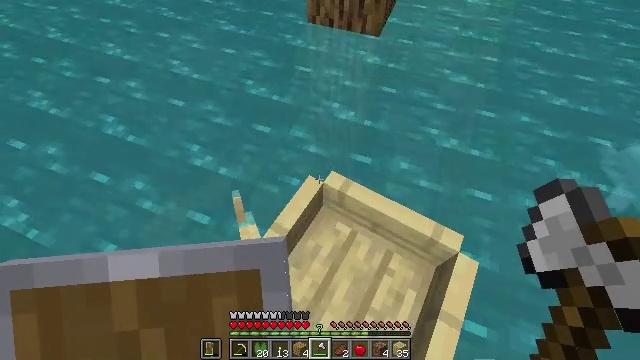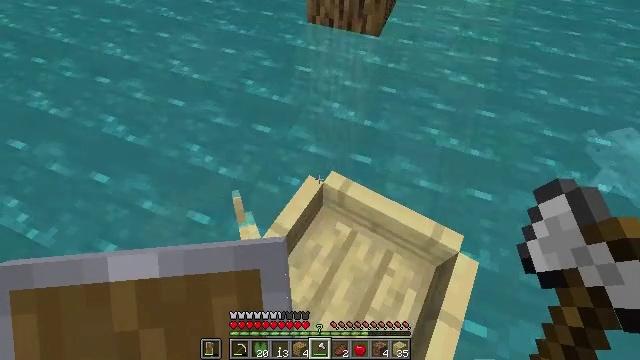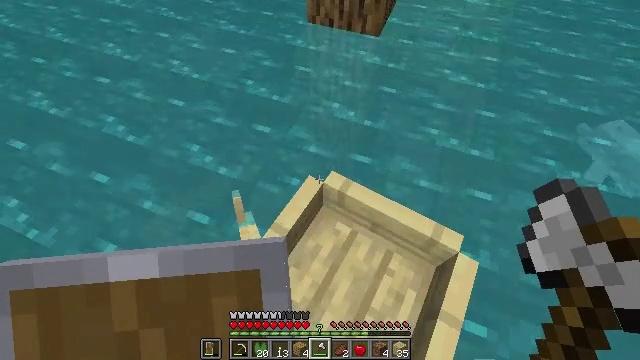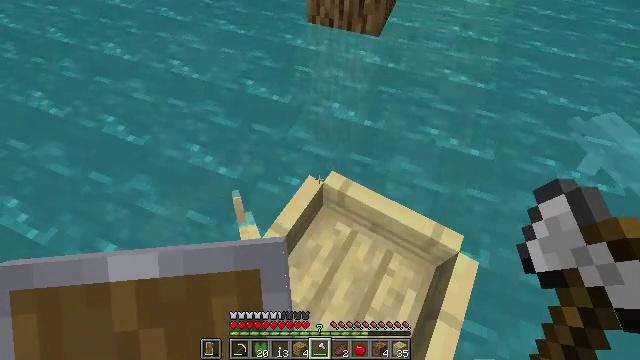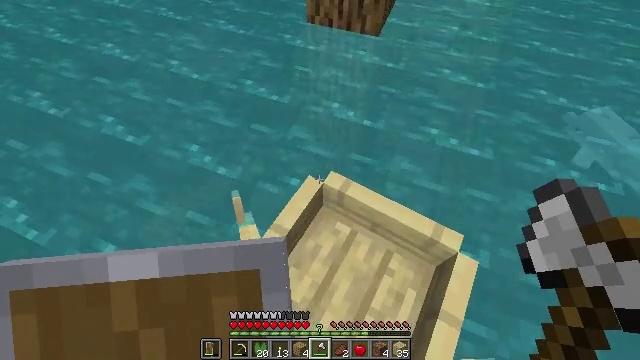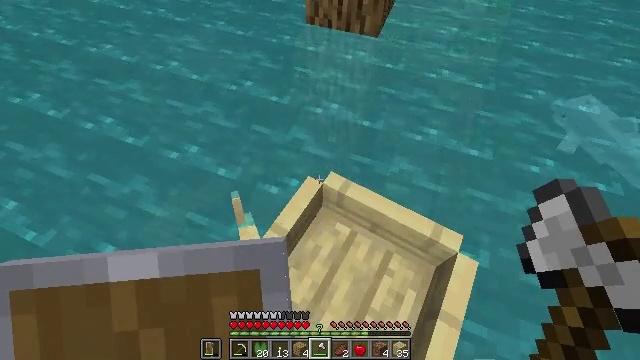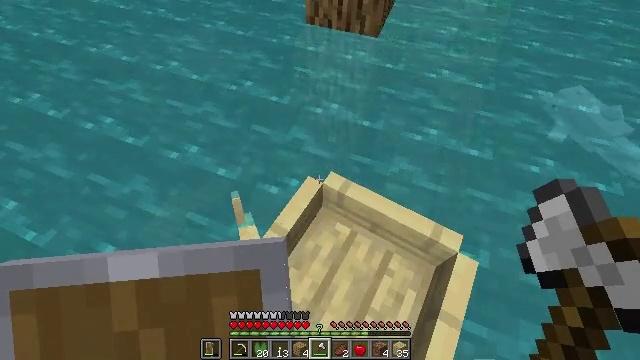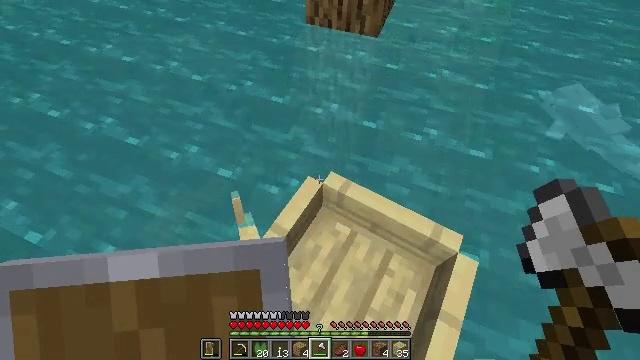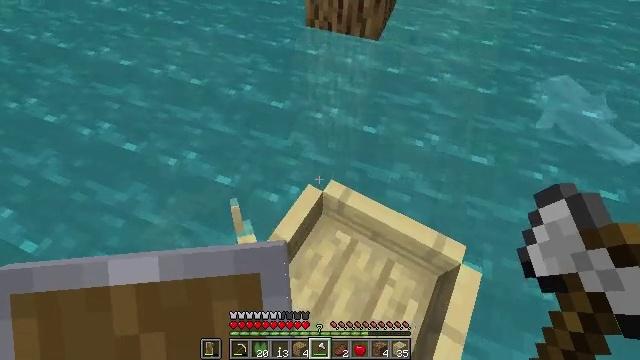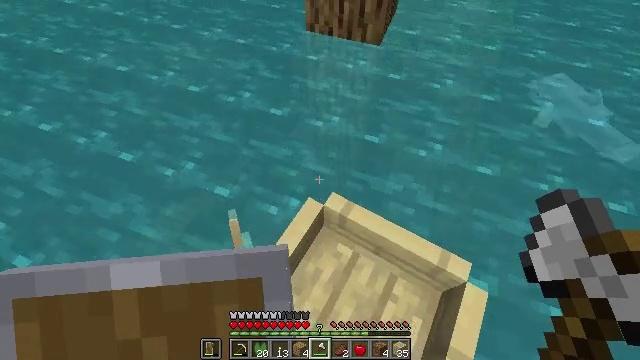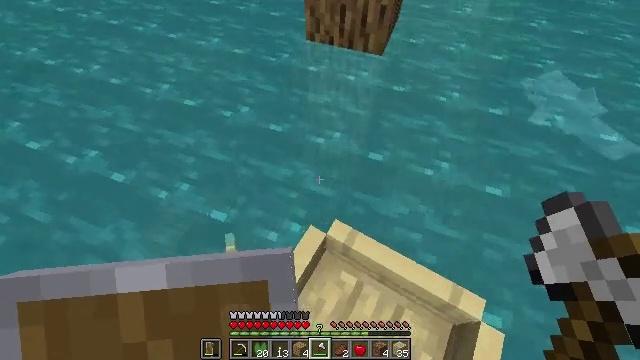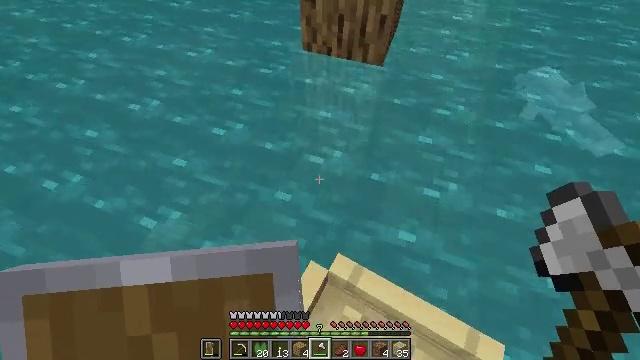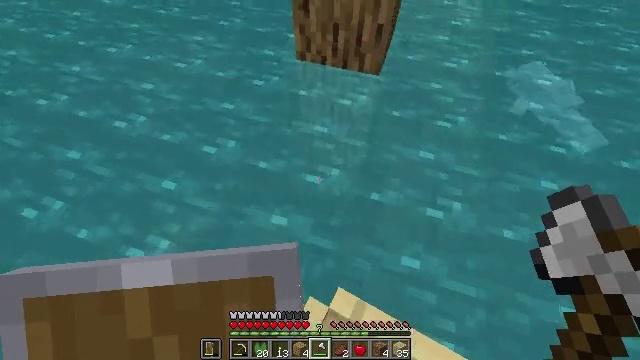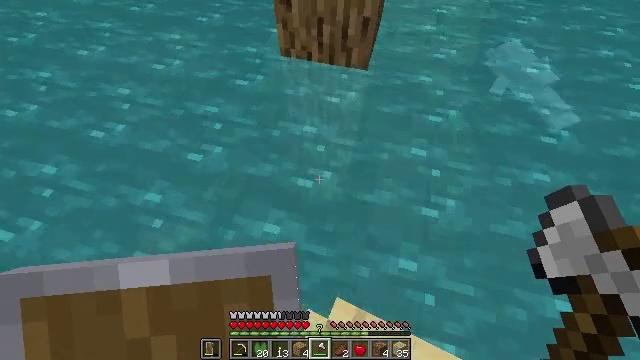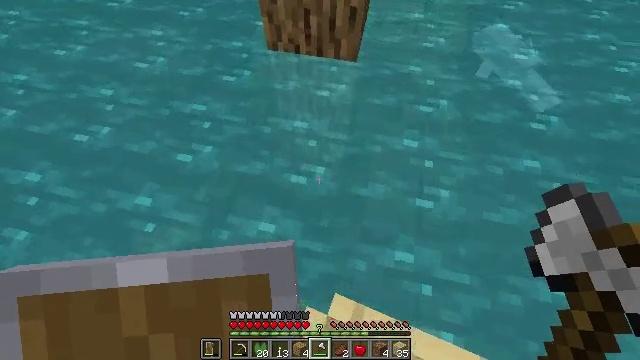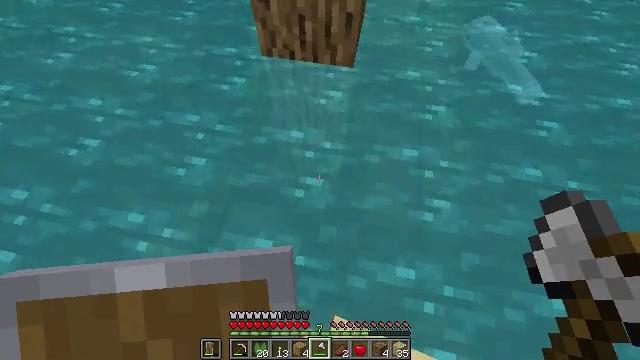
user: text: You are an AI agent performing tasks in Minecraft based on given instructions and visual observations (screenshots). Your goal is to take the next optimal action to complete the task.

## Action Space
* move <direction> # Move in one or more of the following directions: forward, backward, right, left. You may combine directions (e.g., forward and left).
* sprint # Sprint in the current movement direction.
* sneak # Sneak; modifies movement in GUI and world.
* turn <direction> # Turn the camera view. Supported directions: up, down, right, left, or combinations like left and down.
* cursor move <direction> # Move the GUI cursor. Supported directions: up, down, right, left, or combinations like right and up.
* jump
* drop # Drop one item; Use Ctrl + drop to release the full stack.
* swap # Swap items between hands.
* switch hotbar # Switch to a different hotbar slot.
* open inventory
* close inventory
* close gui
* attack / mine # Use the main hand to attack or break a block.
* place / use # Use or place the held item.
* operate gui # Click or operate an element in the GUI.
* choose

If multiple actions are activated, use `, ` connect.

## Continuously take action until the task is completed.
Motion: motion action
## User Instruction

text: Mine birch slab from a built structure.
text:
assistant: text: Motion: no_op
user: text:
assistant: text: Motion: no_op
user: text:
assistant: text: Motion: no_op
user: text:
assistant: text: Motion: no_op
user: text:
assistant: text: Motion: no_op
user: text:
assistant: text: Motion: no_op
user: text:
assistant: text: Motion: no_op
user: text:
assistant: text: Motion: move forward
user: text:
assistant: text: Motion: move forward
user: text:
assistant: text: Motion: move forward
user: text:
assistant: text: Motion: move forward
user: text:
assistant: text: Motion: move forward, turn right
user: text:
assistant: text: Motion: turn right and down
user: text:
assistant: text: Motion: turn right and down
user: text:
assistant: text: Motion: move forward, turn right
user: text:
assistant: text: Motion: move forward
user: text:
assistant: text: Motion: move forward
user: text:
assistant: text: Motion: move forward
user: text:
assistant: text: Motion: move forward
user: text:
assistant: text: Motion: turn down
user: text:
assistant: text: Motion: turn down
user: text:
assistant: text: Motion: turn down
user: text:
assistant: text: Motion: turn left and down
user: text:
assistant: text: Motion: turn left and down
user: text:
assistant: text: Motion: turn left and down
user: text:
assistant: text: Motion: no_op
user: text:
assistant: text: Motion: no_op
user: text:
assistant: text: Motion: no_op
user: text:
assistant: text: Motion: no_op
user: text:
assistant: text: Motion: no_op